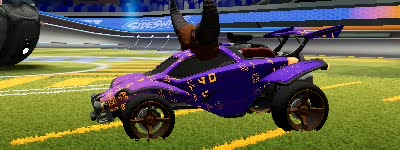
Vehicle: octane